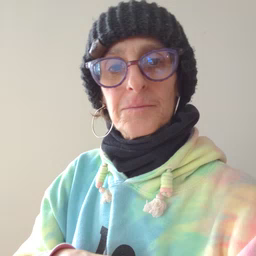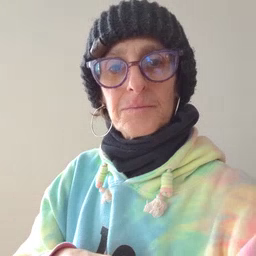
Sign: elephant